Field crop: maize
Growth stage: 2
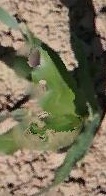
Species: maize